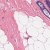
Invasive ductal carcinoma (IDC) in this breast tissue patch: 0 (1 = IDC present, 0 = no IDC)